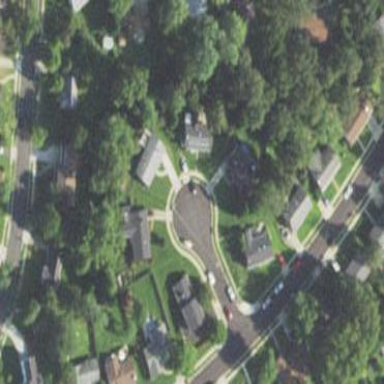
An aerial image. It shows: Single-family residential area.